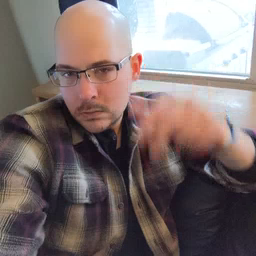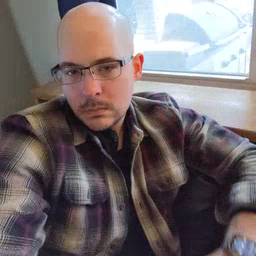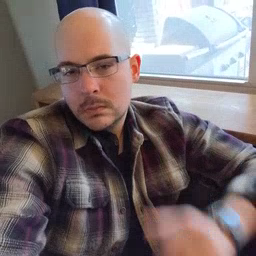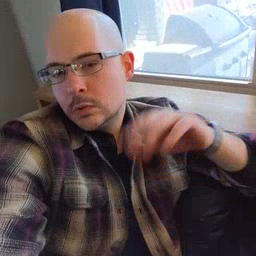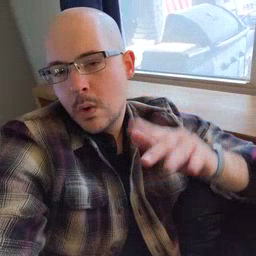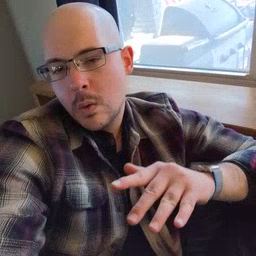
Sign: snow